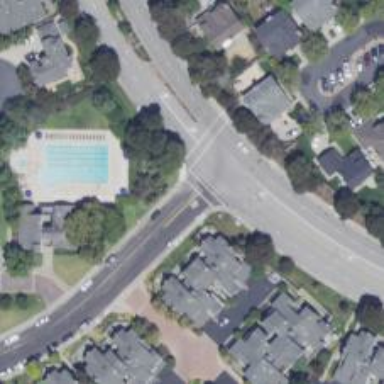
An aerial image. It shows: Road with stop sign.